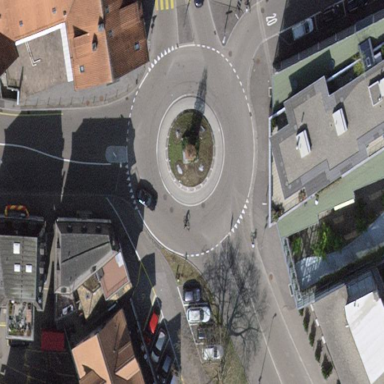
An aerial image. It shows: Primary highway with asphalt surface leading to roundabout.